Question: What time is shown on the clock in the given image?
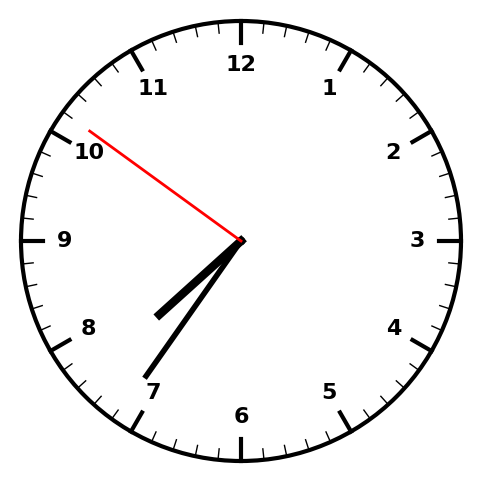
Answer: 07:35:51